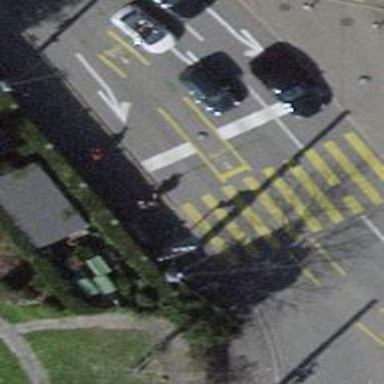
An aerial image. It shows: Power utility street cabinet.